Field crop: maize
Growth stage: 2
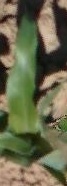
Species: maize